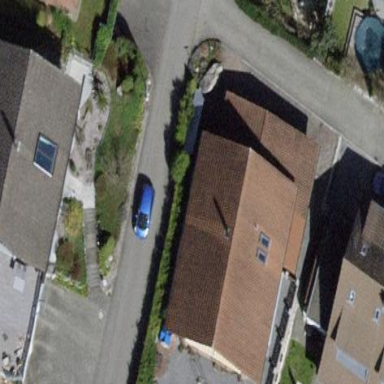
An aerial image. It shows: Residential building.